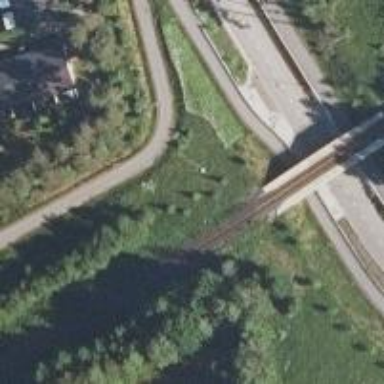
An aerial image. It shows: Continuous rail bridge over railway track.